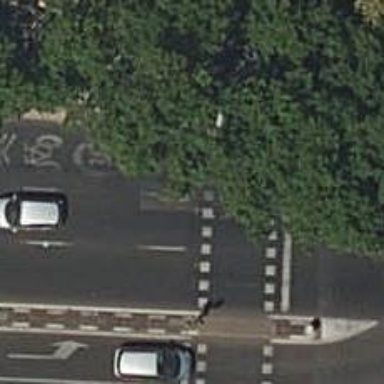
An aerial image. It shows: Crossing with traffic signals.